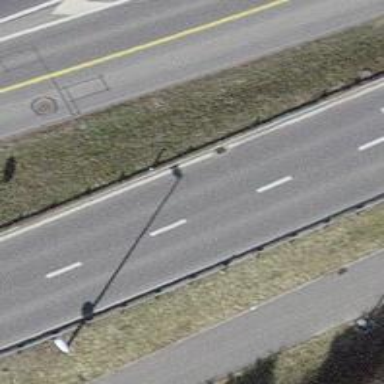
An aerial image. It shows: Asphalt motorway link.